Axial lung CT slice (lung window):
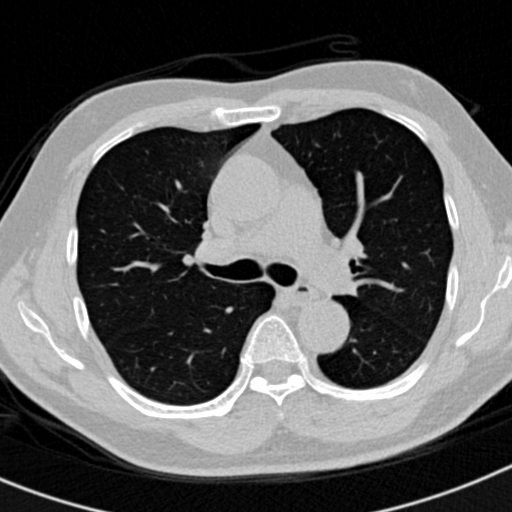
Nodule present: no